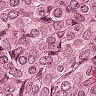
Metastatic tissue present: yes